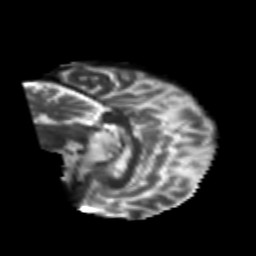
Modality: T2w
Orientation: sagittal
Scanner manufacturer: siemens
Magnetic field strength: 3 T
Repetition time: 6.8 s
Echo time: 0.093 s